Question:
In this graph I want to change the surface colors. I want to represent the area in red by blue and the area in blue by red. So in the scale values closer to 1, would be represented by blue color and values closer to 0 by red color. How can I make this adjustment?
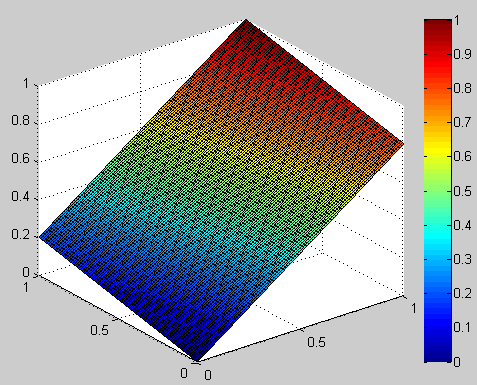
Answer: You can manually modify the colormap to make the adjustment. Let's take an example using the 'jet' <URL>.
Here's the original figure:
'''
figure;
surf(peaks);
'''
<URL>
Now we take a jet colormap with 128 values, flip it and assign it to the axes:
'''
cmap = jet(128); %// get colormap you want
cmap = flipud(cmap); %// flip colormap
colormap(cmap); %//assign colormap
'''
Which has the effect desired, blue colour is shown for large values and red for small:
<URL>